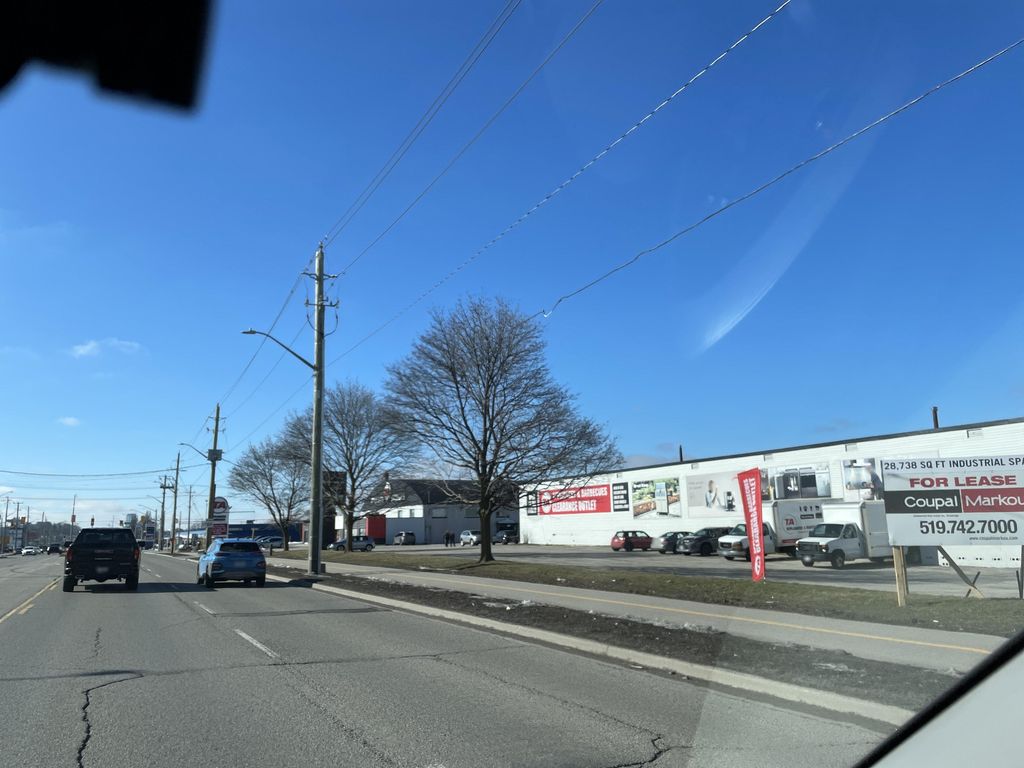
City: kitchener-waterloo